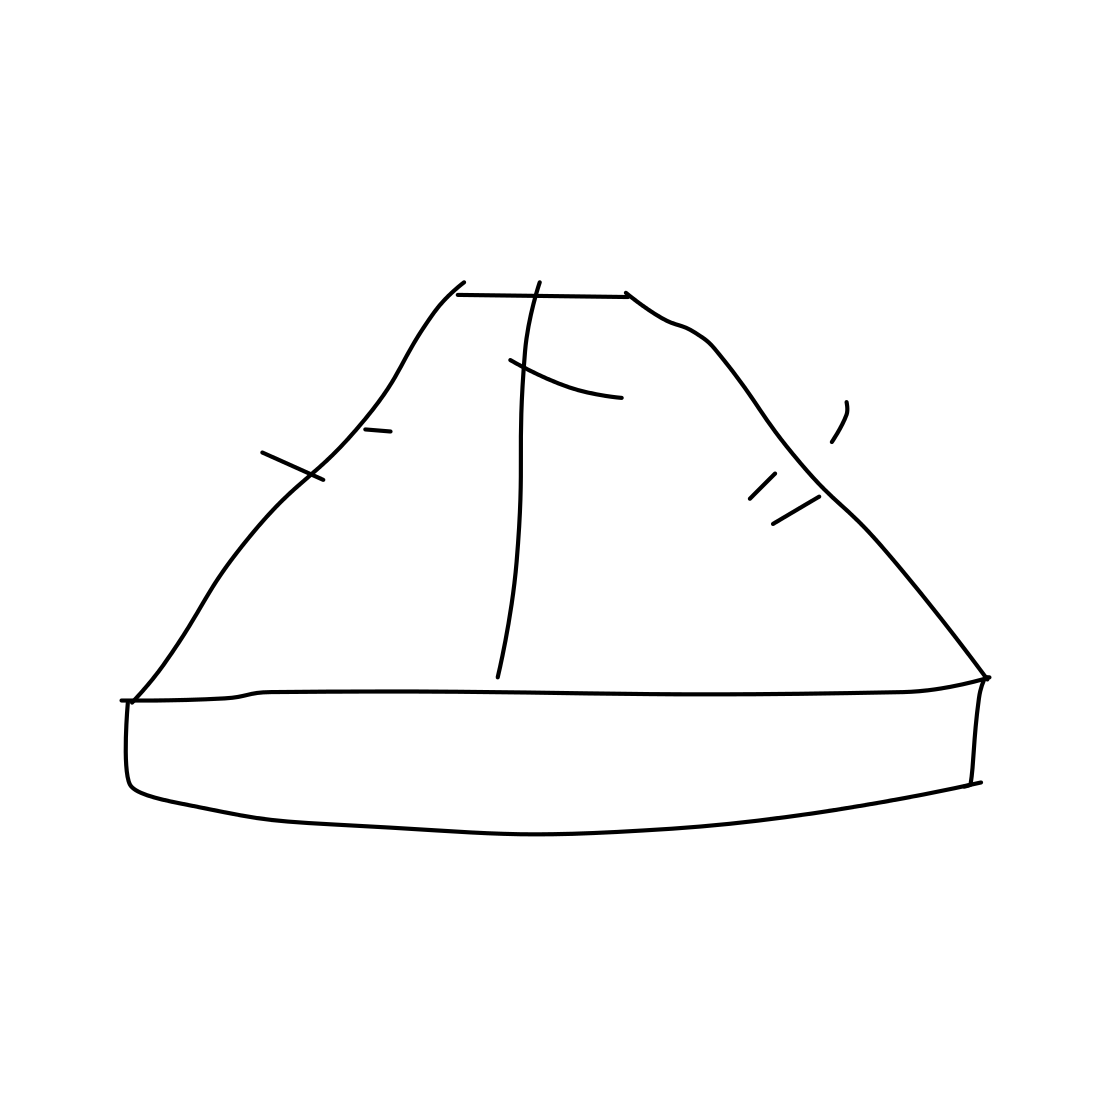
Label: bridge